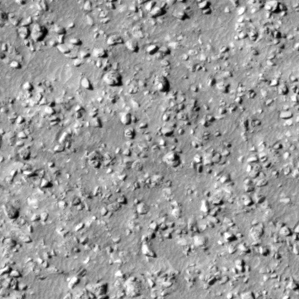
Label: non_frost